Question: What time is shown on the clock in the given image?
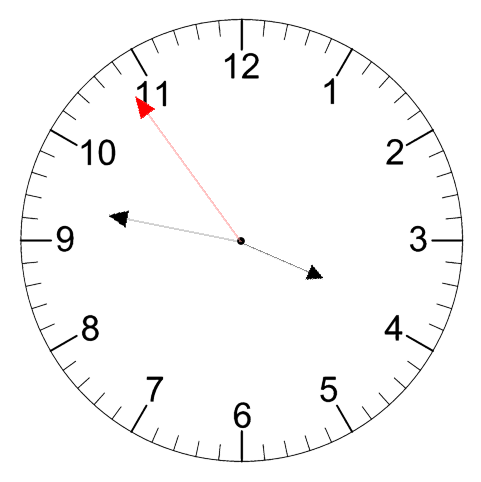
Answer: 03:46:54